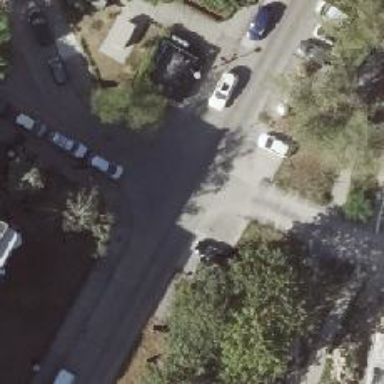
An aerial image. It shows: Residential road with concrete surface. There are separate sidewalks on both sides.